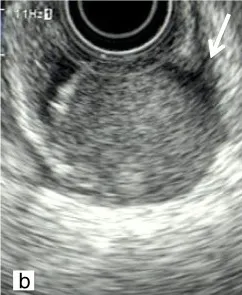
Findings on colonoscopy and endoanal ultrasound scanning. (b) Endoanal ultrasound scanning showed a heterogeneous, low-echoic tumor with a nodular appearance arising in the muscularis (long arrow) of the posterior rectal wall.
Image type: radiology (ultrasound)